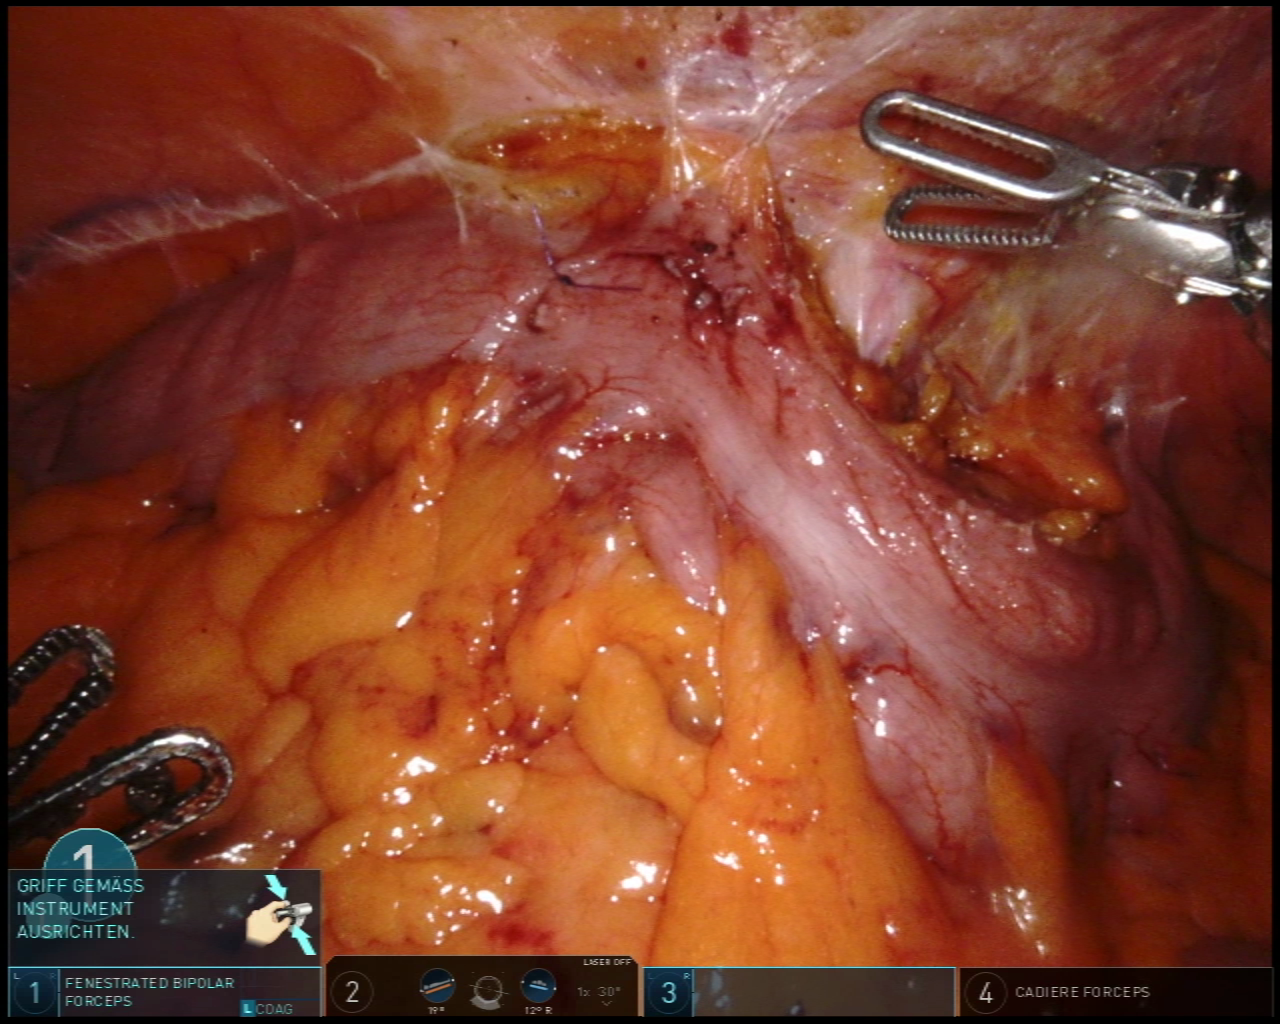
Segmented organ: colon
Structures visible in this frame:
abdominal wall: yes
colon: yes
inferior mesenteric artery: no
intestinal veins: no
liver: no
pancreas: no
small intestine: no
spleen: no
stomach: no
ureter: no
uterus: no
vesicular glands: no